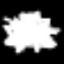
Label: fork